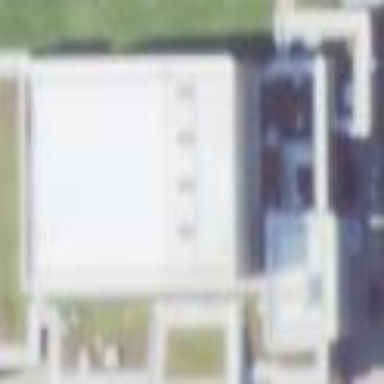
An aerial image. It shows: School building.